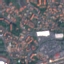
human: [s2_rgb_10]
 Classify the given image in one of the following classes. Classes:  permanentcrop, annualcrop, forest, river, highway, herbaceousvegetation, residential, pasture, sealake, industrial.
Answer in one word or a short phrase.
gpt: Residential